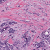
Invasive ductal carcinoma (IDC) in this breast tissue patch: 1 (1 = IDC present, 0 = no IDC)